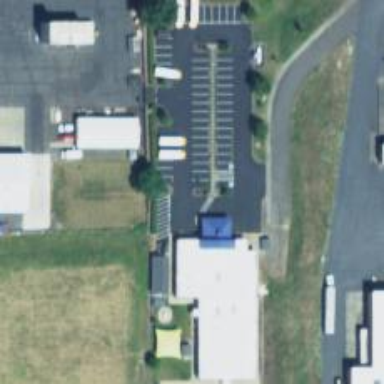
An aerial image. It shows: Parking space with asphalt surface.